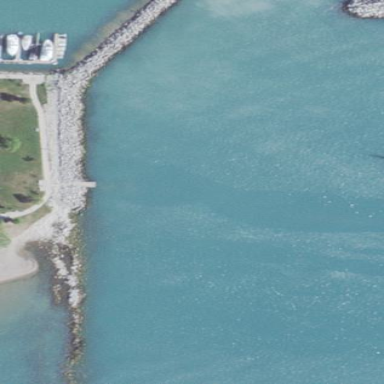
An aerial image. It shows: Breakwater structure.